Question: I try to have below rounded border on hover:

'''
.memberInfo .TagList .Interests:hover {
background-color: #dfe7f5;
color: #206CC3;
border-radius: 10px 0px 10px 0px;
}
'''
I have something weird with above code.
How can I make such a border?
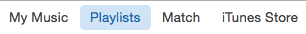
Answer: Simply use a single-value syntax. For instance: <URL>, so that radius of '5px' would be applied to all corners.
The four-value syntax stands for 'top-left top-right bottom-right bottom-left'.
Therefore, considering 'border-radius: 10px 0px 10px 0px;' the top-right and bottom-left corners won't get rounded.